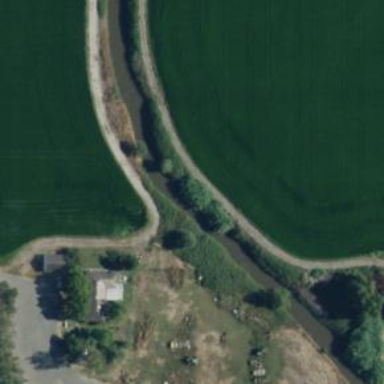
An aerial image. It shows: Canal.